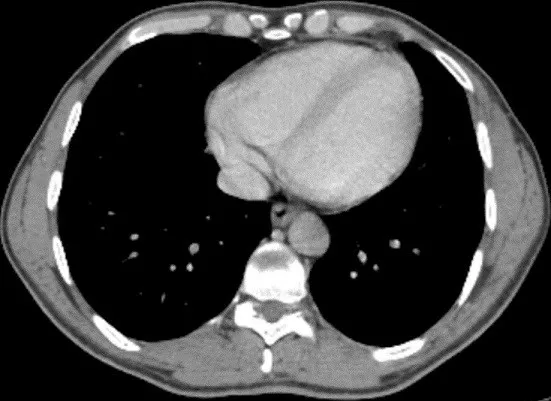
Chest CT scan showing disappearance of the rib metastasis.
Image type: radiology (ct)